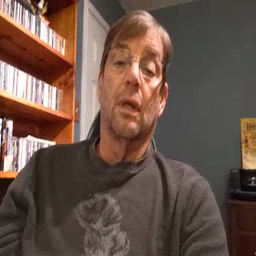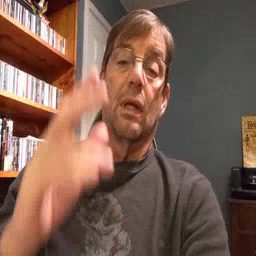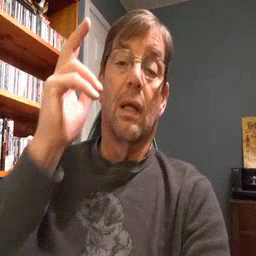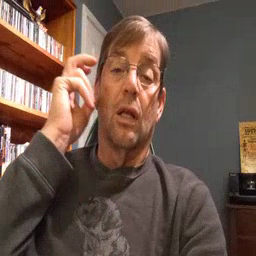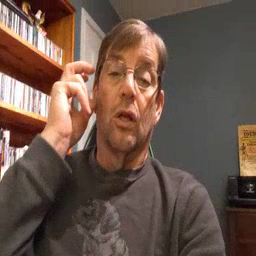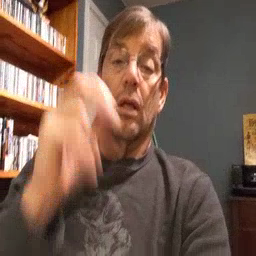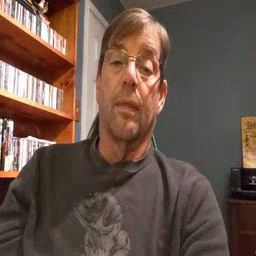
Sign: hear